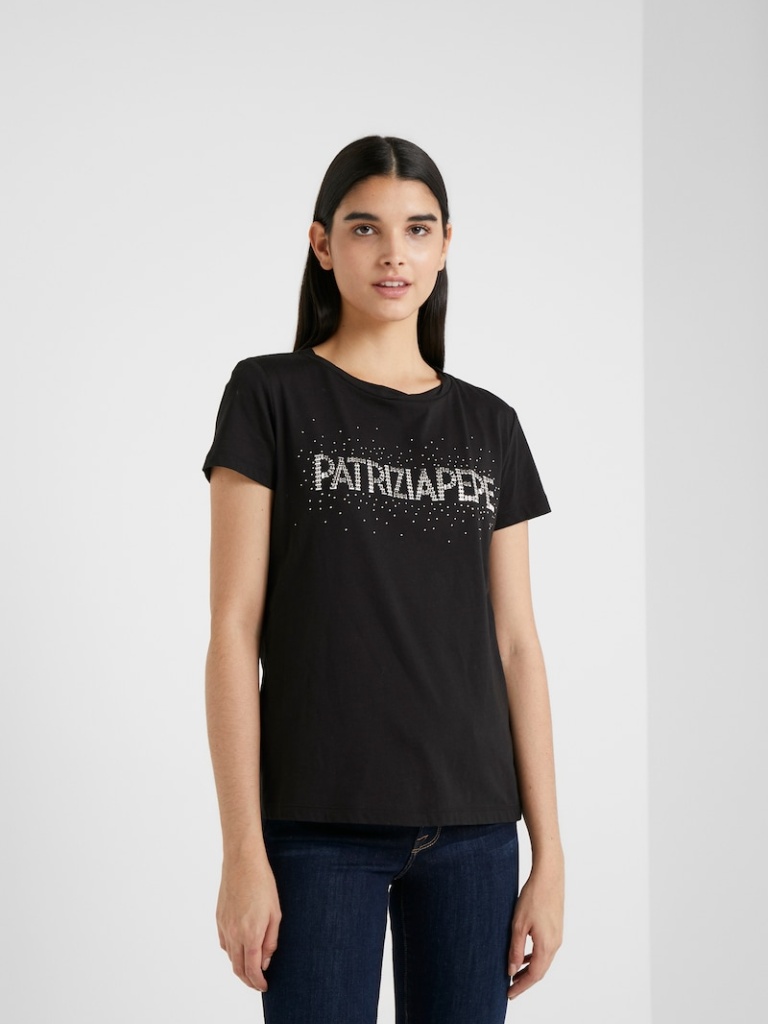
cotton relaxed short sleeve hip length Untucked crew t-shirt